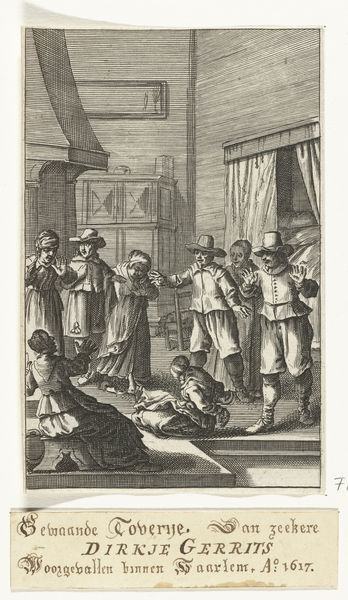
Titel: Gewaande toverij bij een vrouw genaamd Dirkje Gerrits te Haarlem
Standort: Amsterdam
Institution: Rijksmuseum
Schlagwörter: gravure, cheminée, intérieur, chapeaux, scène, rideaux